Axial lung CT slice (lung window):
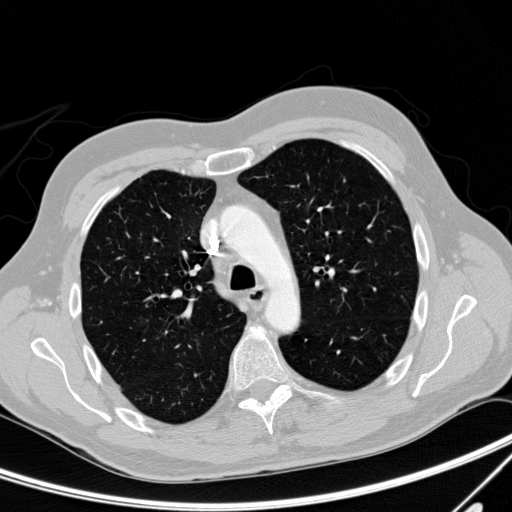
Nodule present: no